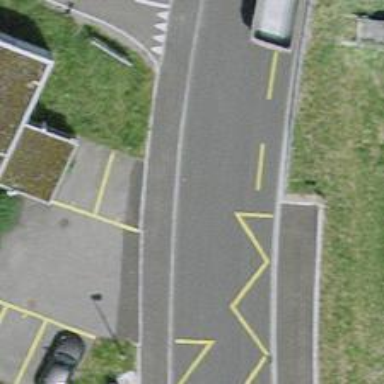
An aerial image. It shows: Bus stop with stop position for public transport.